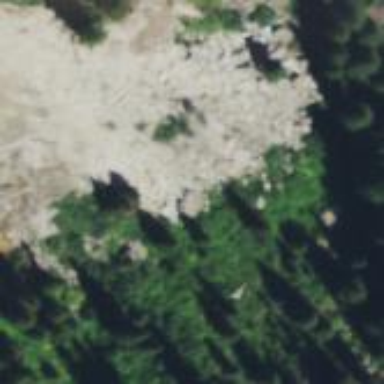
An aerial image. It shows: Natural scree.